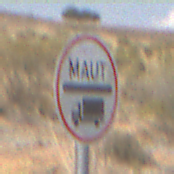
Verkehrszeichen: Mautpflicht
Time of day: Midday
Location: Outdoor (Nature)
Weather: PartlyCloudy
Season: NotSpecified
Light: Natural